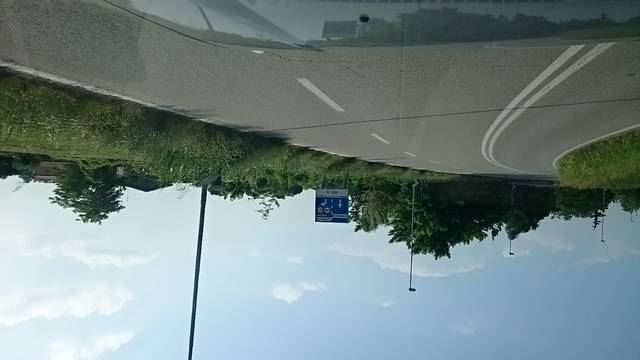
Region: Italy
Coordinates: 45.484, 11.852